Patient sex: F
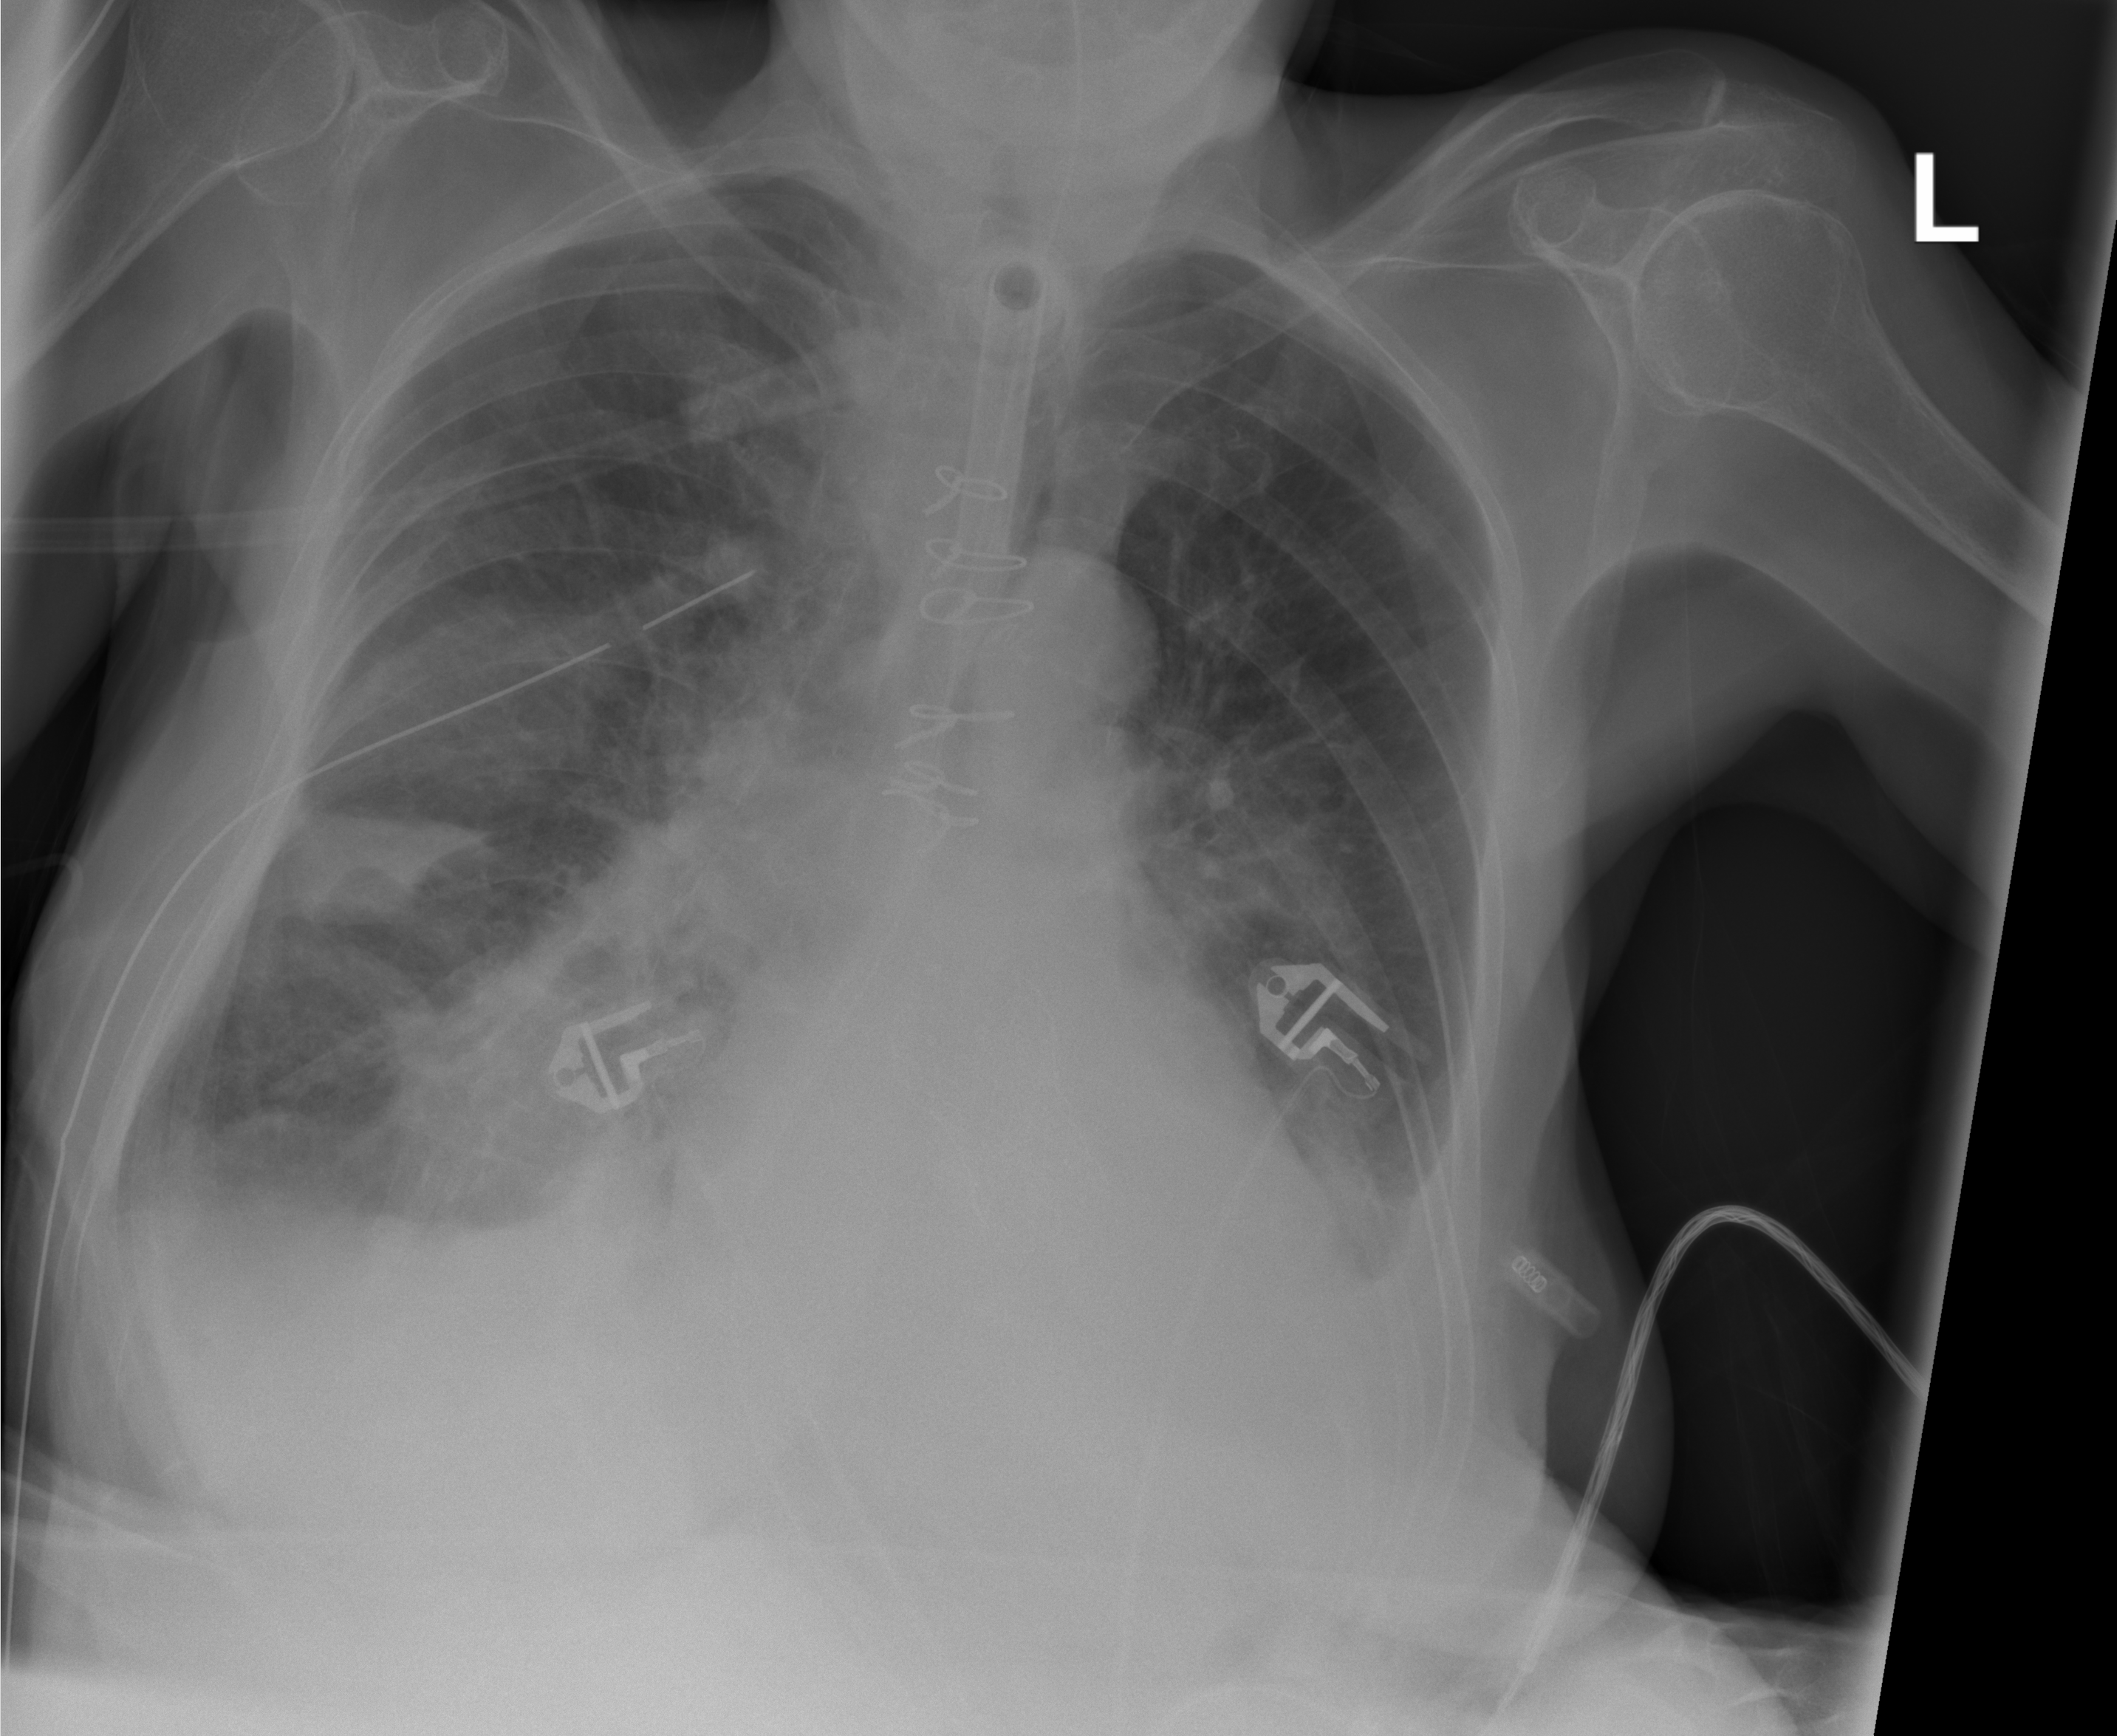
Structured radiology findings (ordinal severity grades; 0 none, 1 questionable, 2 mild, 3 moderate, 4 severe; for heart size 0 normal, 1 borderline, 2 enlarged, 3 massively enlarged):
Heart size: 0
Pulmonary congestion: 0
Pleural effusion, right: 2
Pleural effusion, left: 2
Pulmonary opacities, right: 0
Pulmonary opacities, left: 0
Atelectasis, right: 2
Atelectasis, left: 2